Field crop: tomato
Growth stage: 1
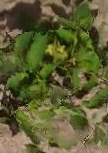
Species: tomato